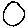
Label: circle